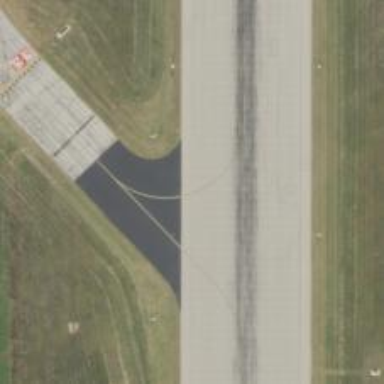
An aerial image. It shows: View of taxiway at the airport.